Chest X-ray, PA view. Patient: 67 years old, sex F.
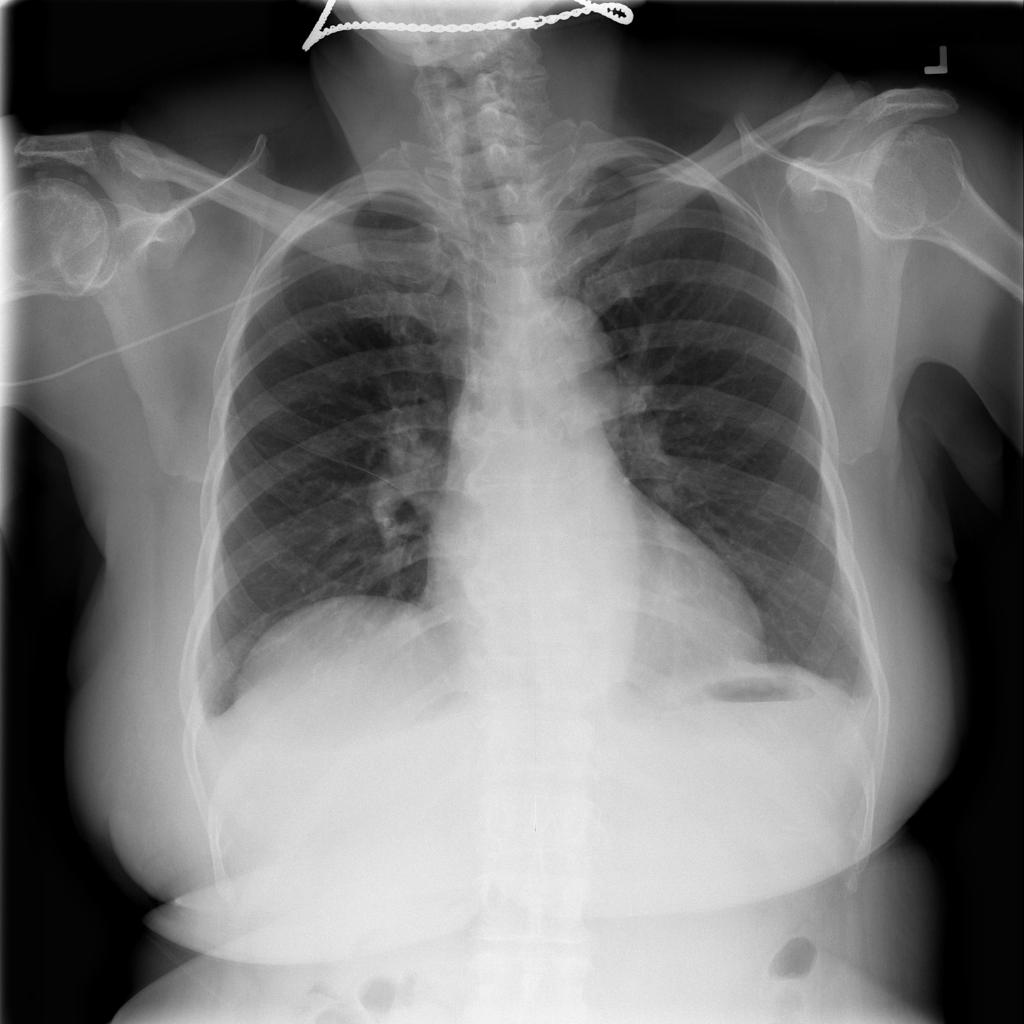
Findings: No Finding